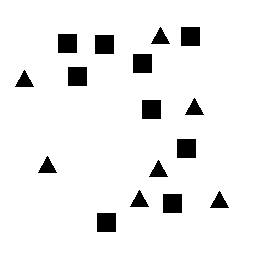
Squares: 9
Triangles: 7
Stars: 0
Total shapes: 16